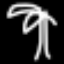
Label: palm tree